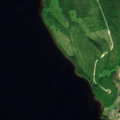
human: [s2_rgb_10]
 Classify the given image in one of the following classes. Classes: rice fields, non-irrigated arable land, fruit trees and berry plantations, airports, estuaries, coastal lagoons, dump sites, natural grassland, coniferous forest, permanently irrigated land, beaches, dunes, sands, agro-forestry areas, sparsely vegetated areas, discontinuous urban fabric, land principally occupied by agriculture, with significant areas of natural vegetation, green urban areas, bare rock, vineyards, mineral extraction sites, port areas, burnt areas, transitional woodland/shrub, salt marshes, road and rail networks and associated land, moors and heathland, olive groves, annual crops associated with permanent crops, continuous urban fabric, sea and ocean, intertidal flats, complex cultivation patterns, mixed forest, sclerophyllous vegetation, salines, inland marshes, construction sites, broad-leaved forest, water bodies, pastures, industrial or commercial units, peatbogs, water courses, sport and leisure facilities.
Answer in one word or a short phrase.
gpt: coniferous forest, transitional woodland/shrub, water bodies